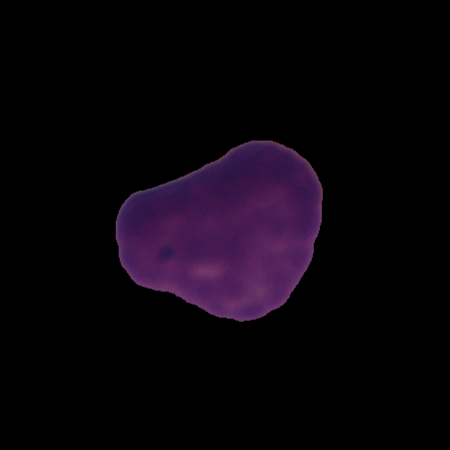
Label: healthy